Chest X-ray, PA view. Patient: 57 years old, sex M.
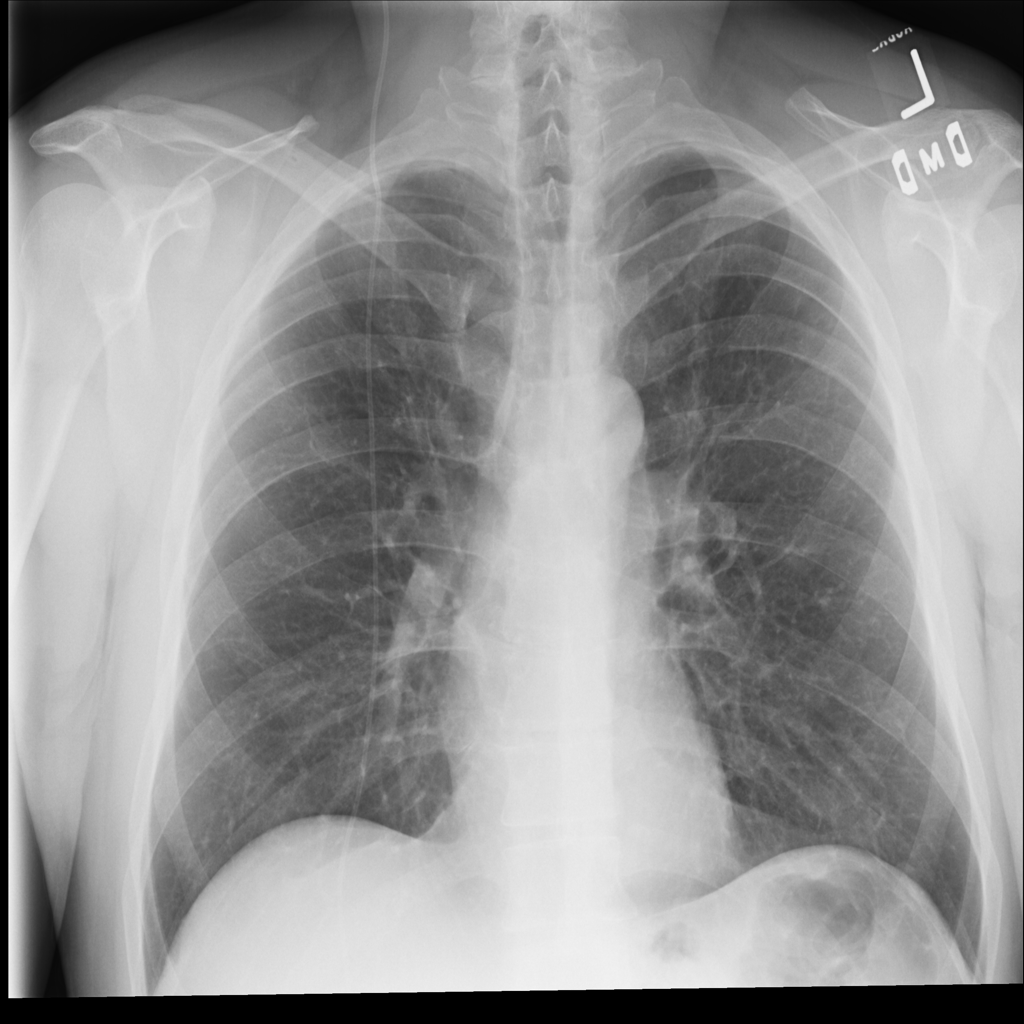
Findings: No Finding